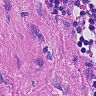
Metastatic tissue present: no